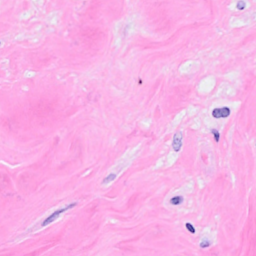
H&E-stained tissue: Breast